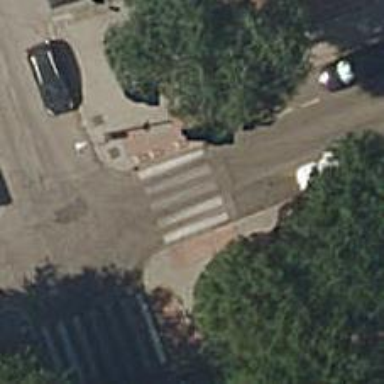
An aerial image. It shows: Uncontrolled road crossing with markings.